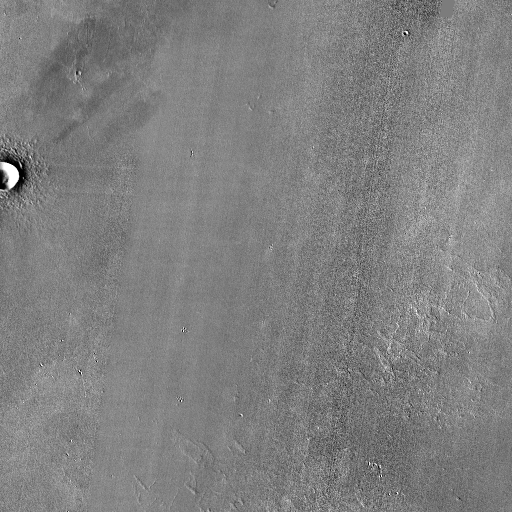
Crater classes present: Background, Other